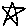
Label: star